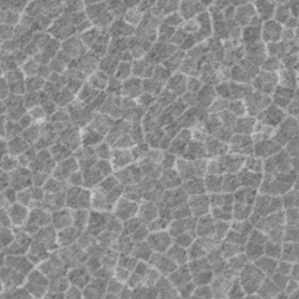
Label: frost